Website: ulta-beauty
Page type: delivery-shipping
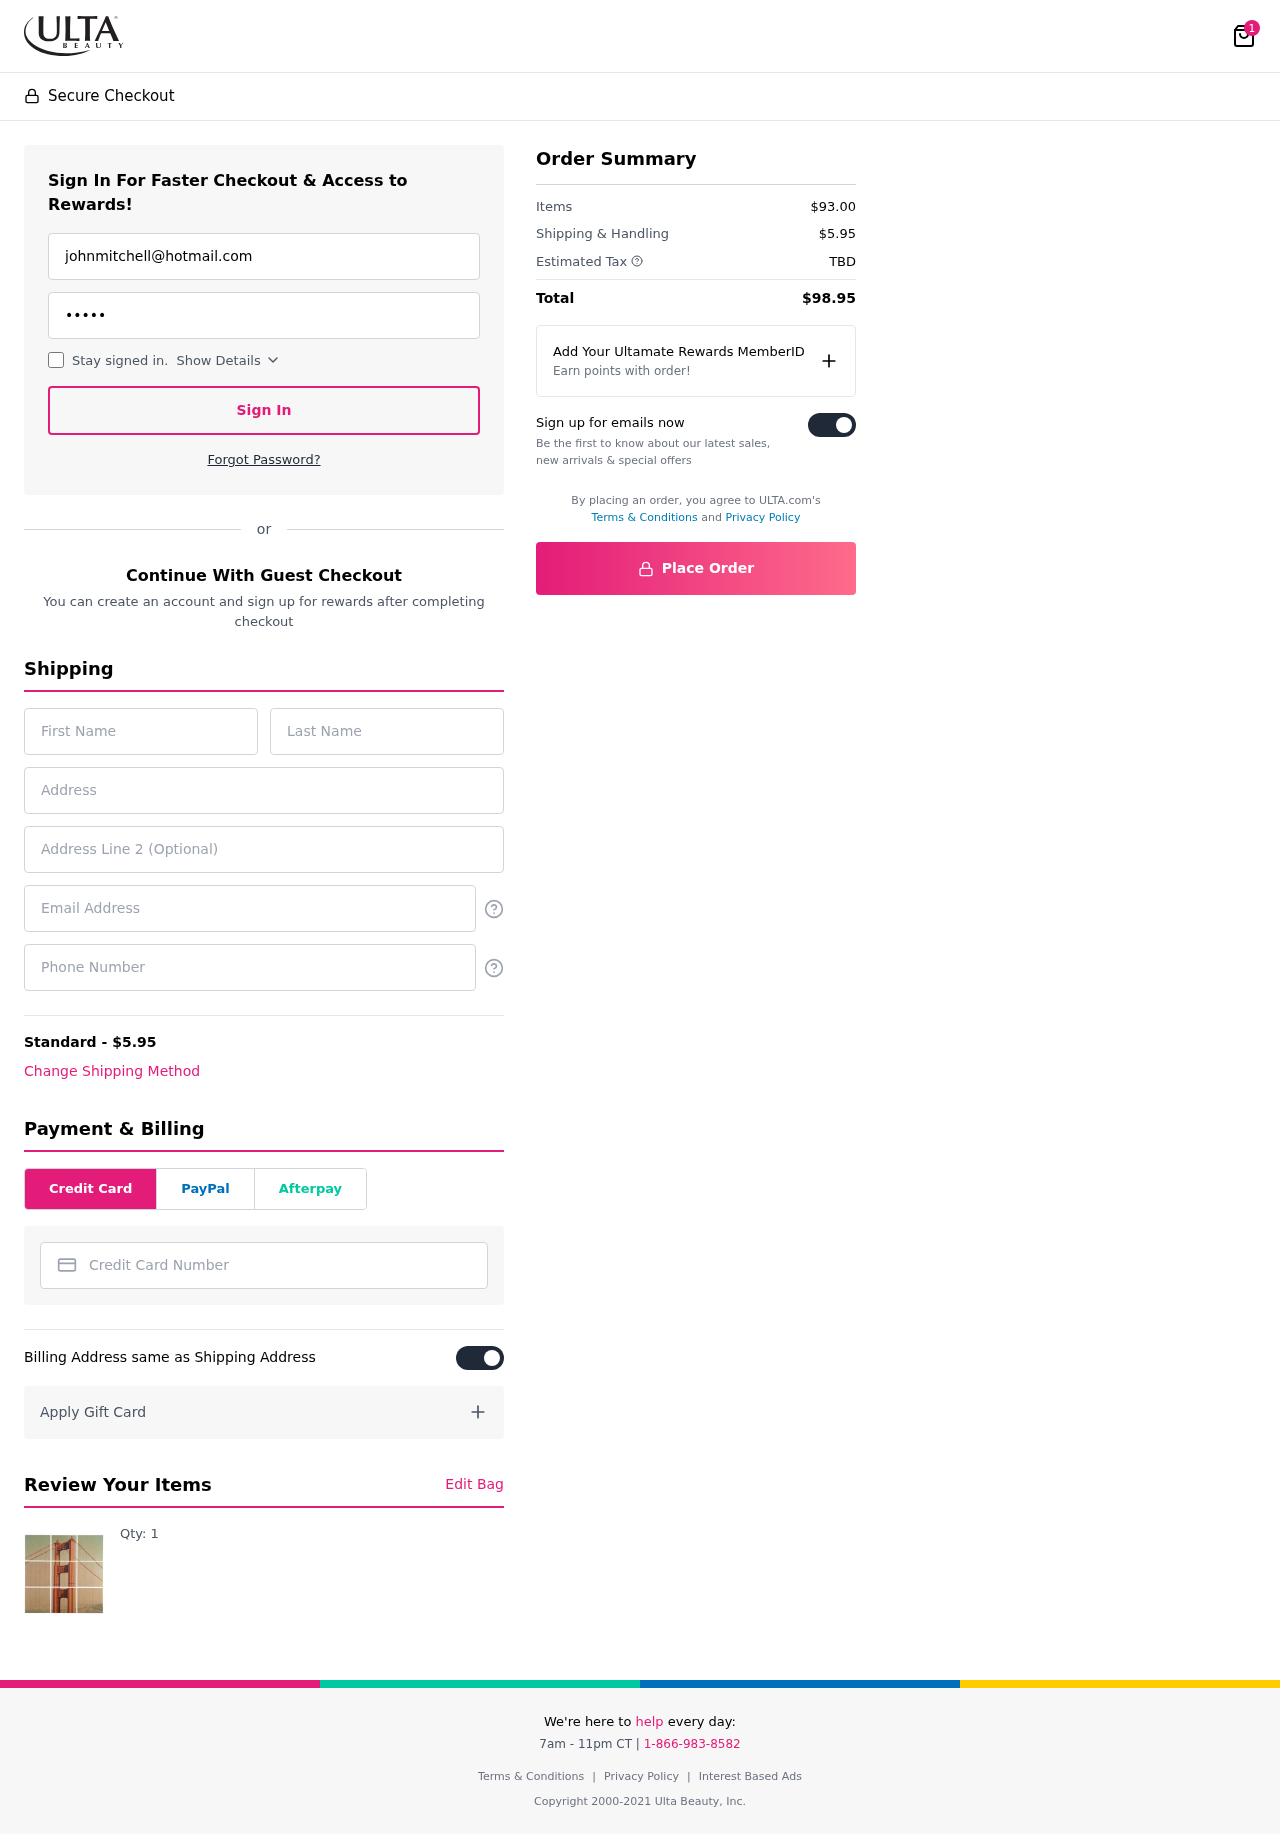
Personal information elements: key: PII_CARD_NUMBER
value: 4870 9720 6881 4796
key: PII_EMAIL
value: johnmitchell@hotmail.com
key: PII_EMAIL2
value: johnmitchell@hotmail.com
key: PII_FIRSTNAME
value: John
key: PII_LASTNAME
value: Mitchell
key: PII_PHONE
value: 3278133676
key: PII_STREET
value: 10577 Andrew Valleys Suite 824
Product elements: key: PRODUCT1_QUANTITY
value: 1
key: PRODUCT1
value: Qty: 1
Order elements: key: ORDER_NUM_ITEMS
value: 1
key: ORDER_SHIPPING_COST
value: $5.95
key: ORDER_SUBTOTAL
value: $93.00
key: ORDER_TAX
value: TBD
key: ORDER_TOTAL
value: $98.95